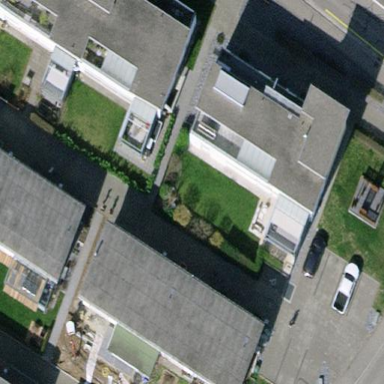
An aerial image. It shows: Residential building.